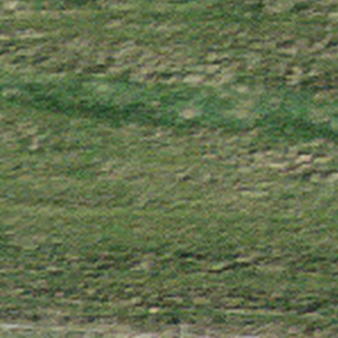
Label: other